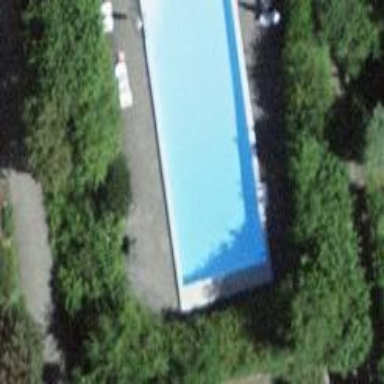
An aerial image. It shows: Swimming pool located in leisure land.